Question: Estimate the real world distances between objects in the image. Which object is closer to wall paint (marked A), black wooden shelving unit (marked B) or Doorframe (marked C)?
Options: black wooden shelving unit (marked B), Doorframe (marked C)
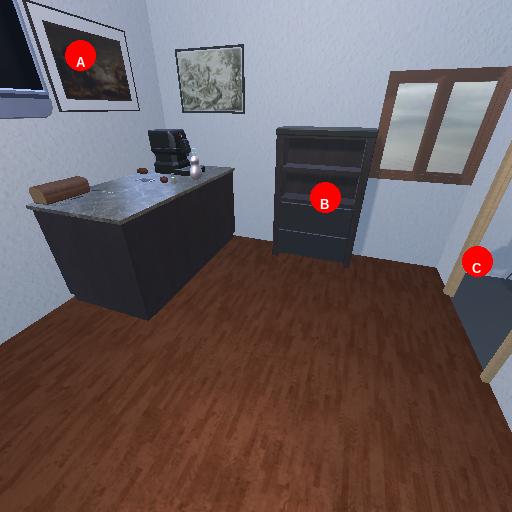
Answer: black wooden shelving unit (marked B)